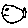
Label: fish